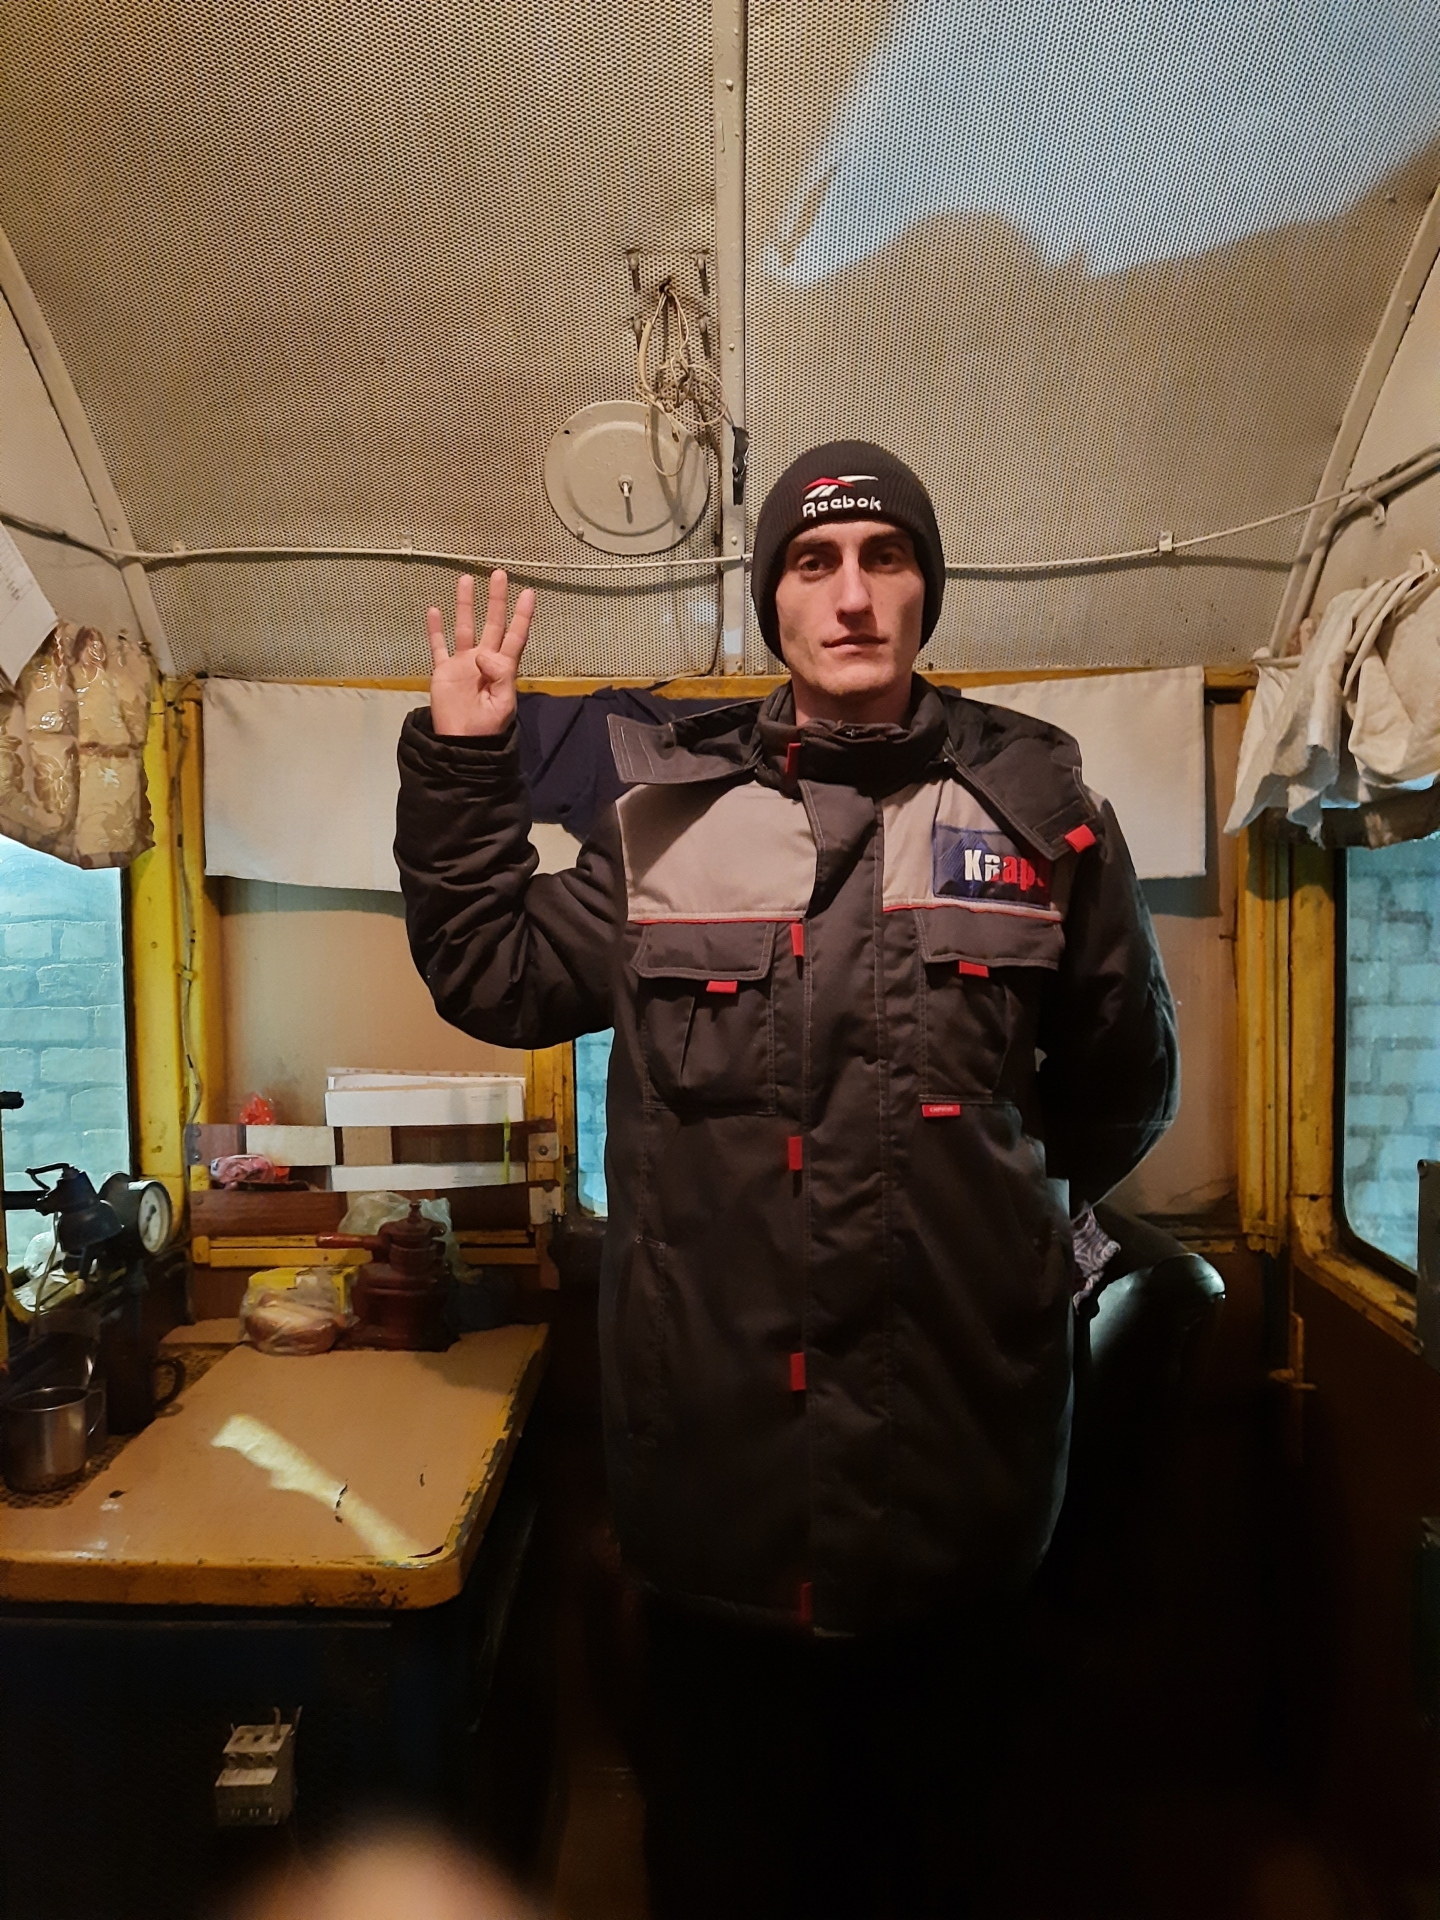
Label: clear